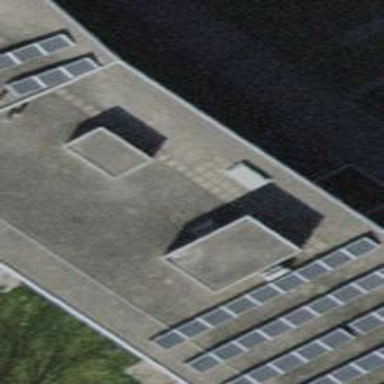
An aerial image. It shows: Block of apartments with flat roof. The building is colored in white.